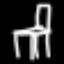
Label: chair